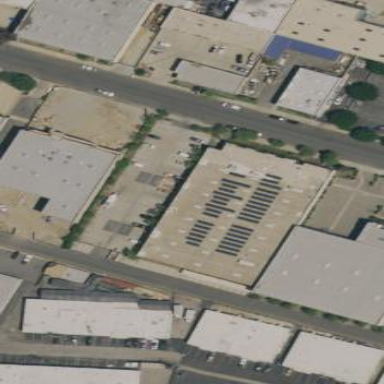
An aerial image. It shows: Warehouse building.